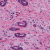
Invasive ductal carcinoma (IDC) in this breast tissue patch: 1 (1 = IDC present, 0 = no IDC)